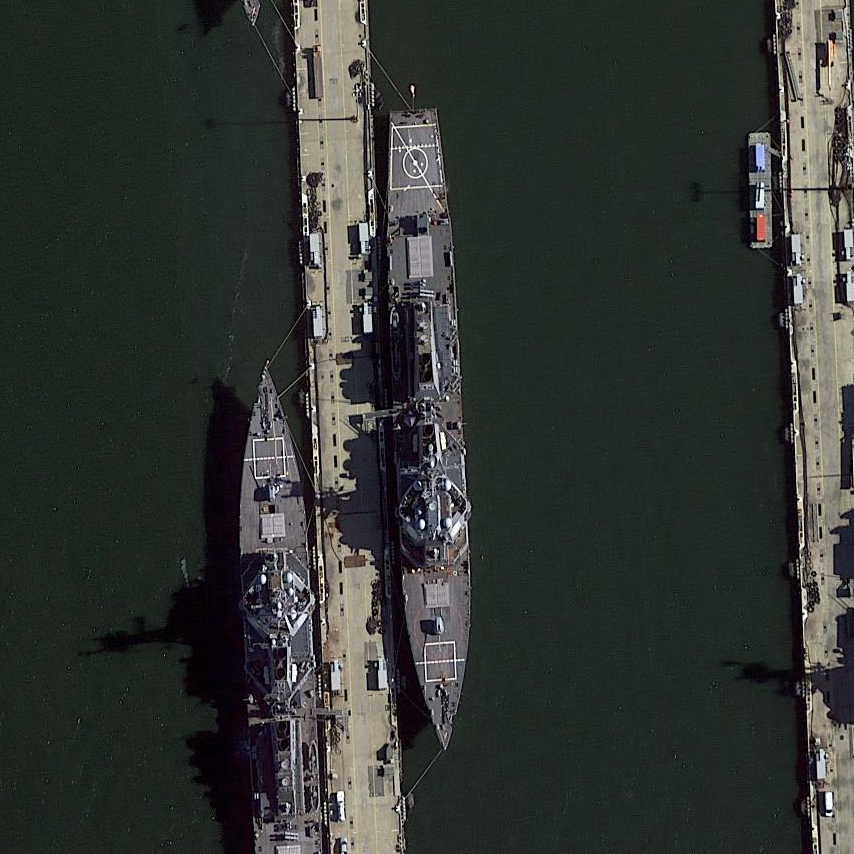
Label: destroyer